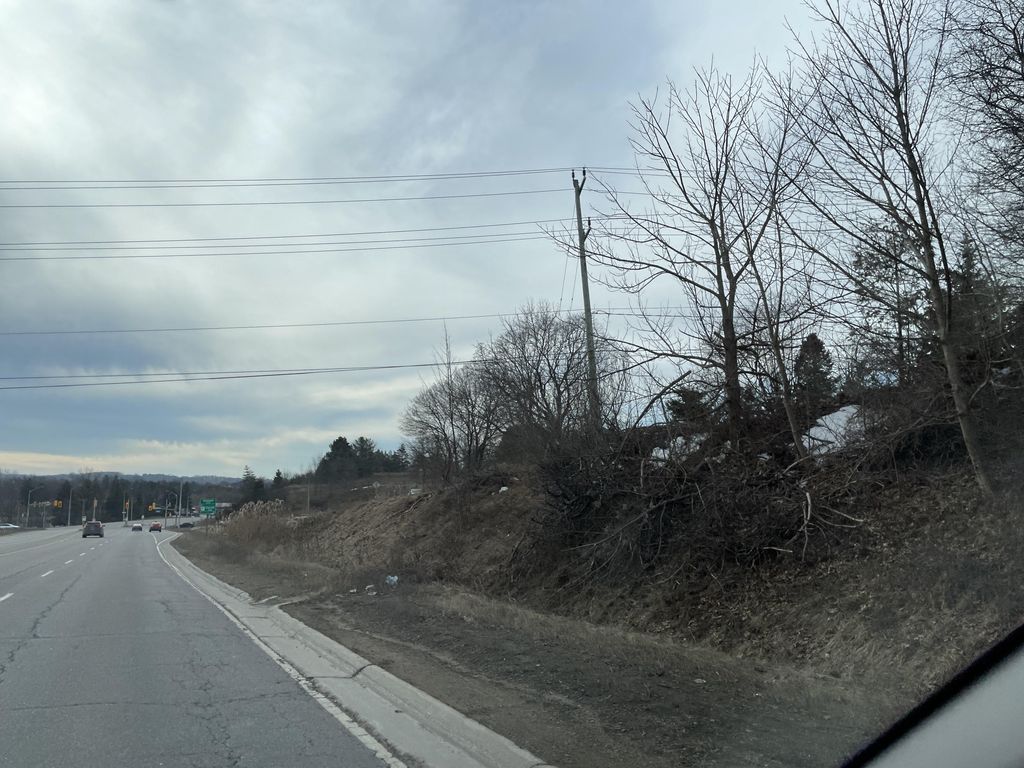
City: kitchener-waterloo